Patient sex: F
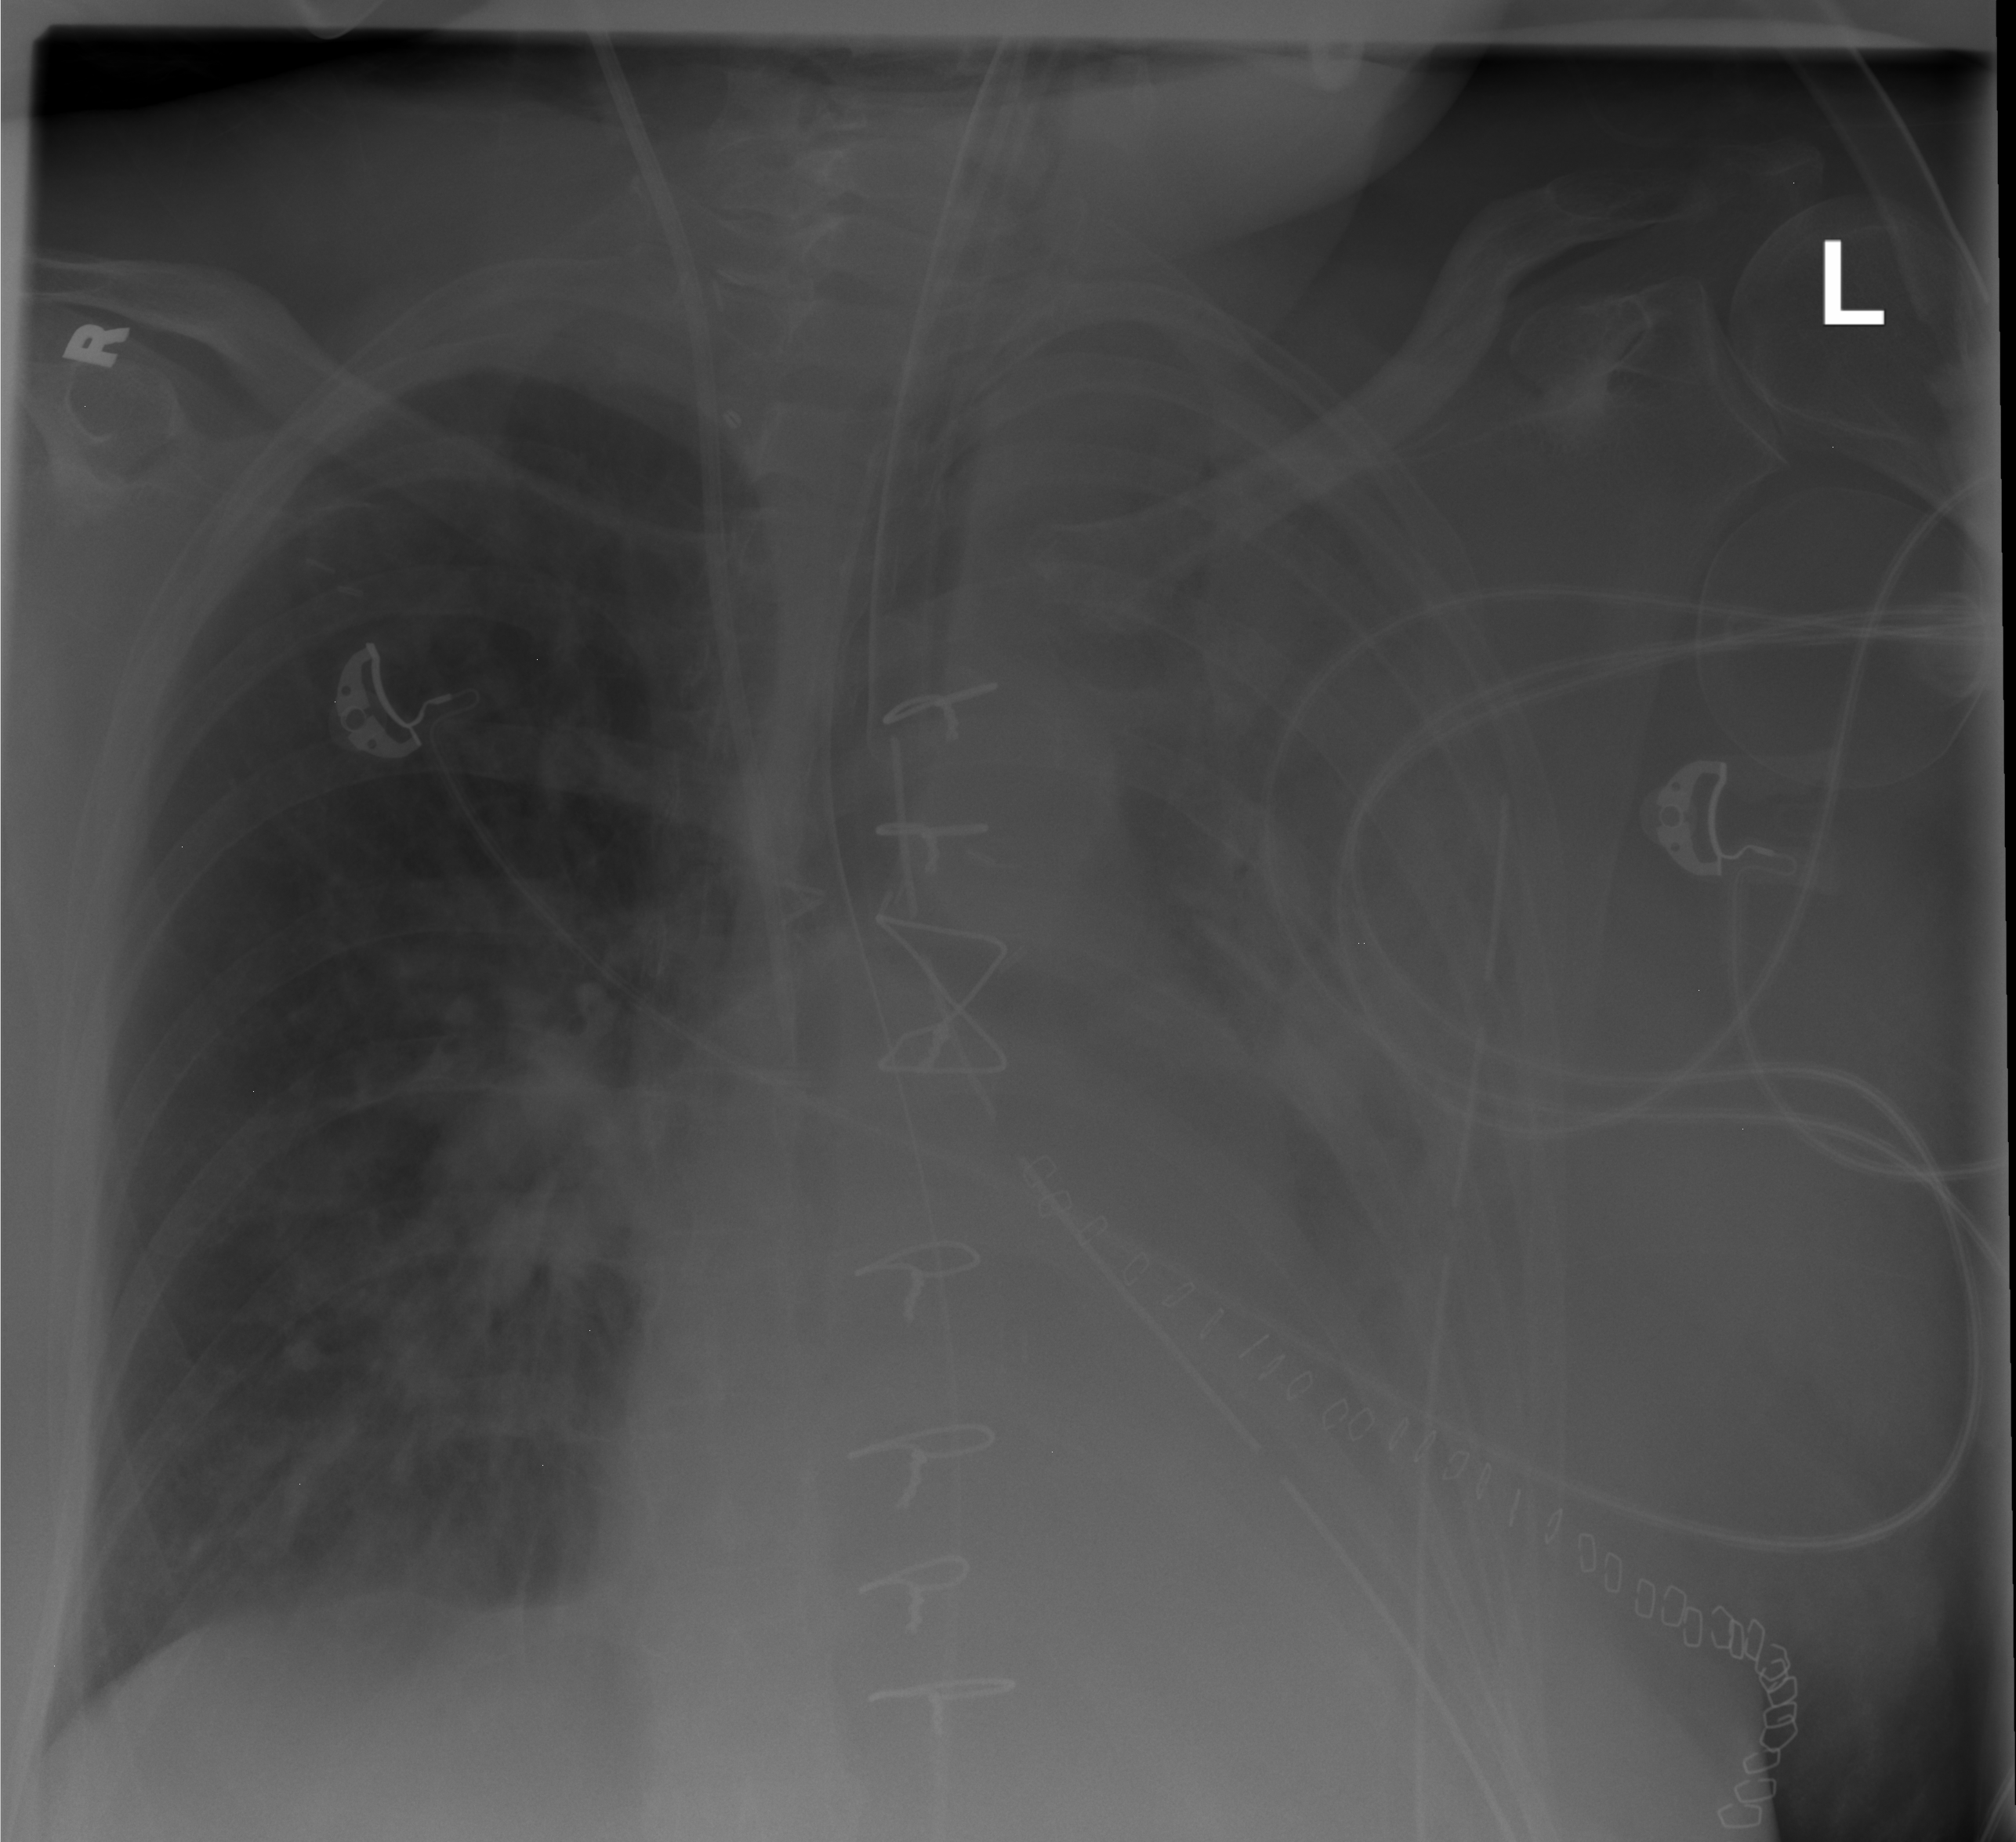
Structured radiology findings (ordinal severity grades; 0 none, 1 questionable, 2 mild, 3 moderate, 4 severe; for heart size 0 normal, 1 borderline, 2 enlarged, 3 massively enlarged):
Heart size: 1
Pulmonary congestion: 0
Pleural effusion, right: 0
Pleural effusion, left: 3
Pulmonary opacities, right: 2
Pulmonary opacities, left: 2
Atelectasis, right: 0
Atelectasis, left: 3